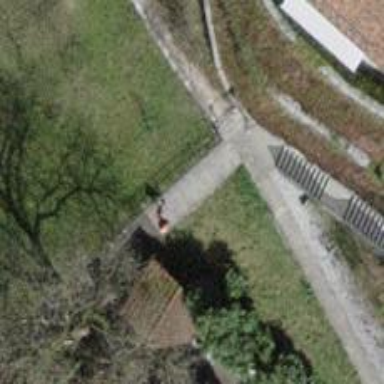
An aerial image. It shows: Road with steps.